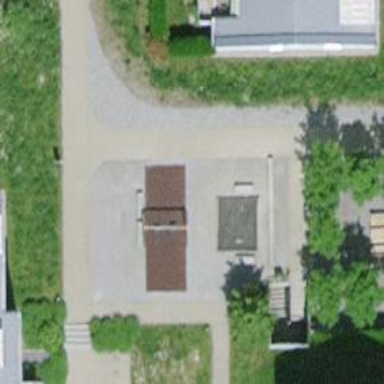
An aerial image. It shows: Concrete bench.